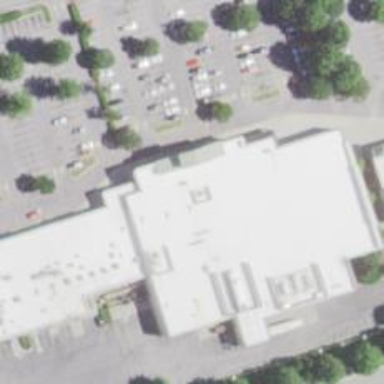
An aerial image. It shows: Supermarket.